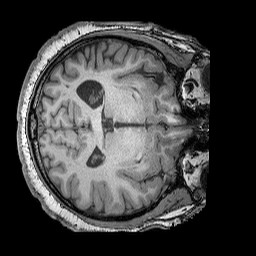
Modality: T1w
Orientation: axial
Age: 42
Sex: male
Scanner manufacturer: siemens
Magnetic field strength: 3 T
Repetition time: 2.25 s
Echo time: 0.00411 s